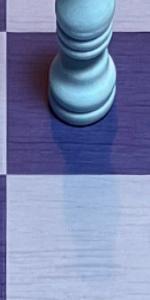
Label: Empty